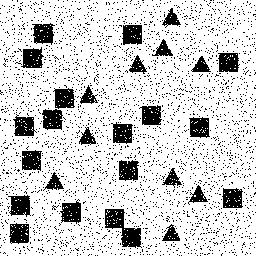
Squares: 18
Triangles: 10
Stars: 0
Total shapes: 28